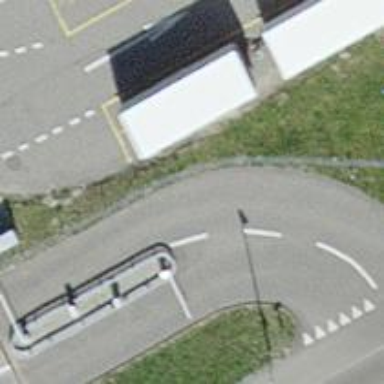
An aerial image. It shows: Swing gate barrier.